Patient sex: M
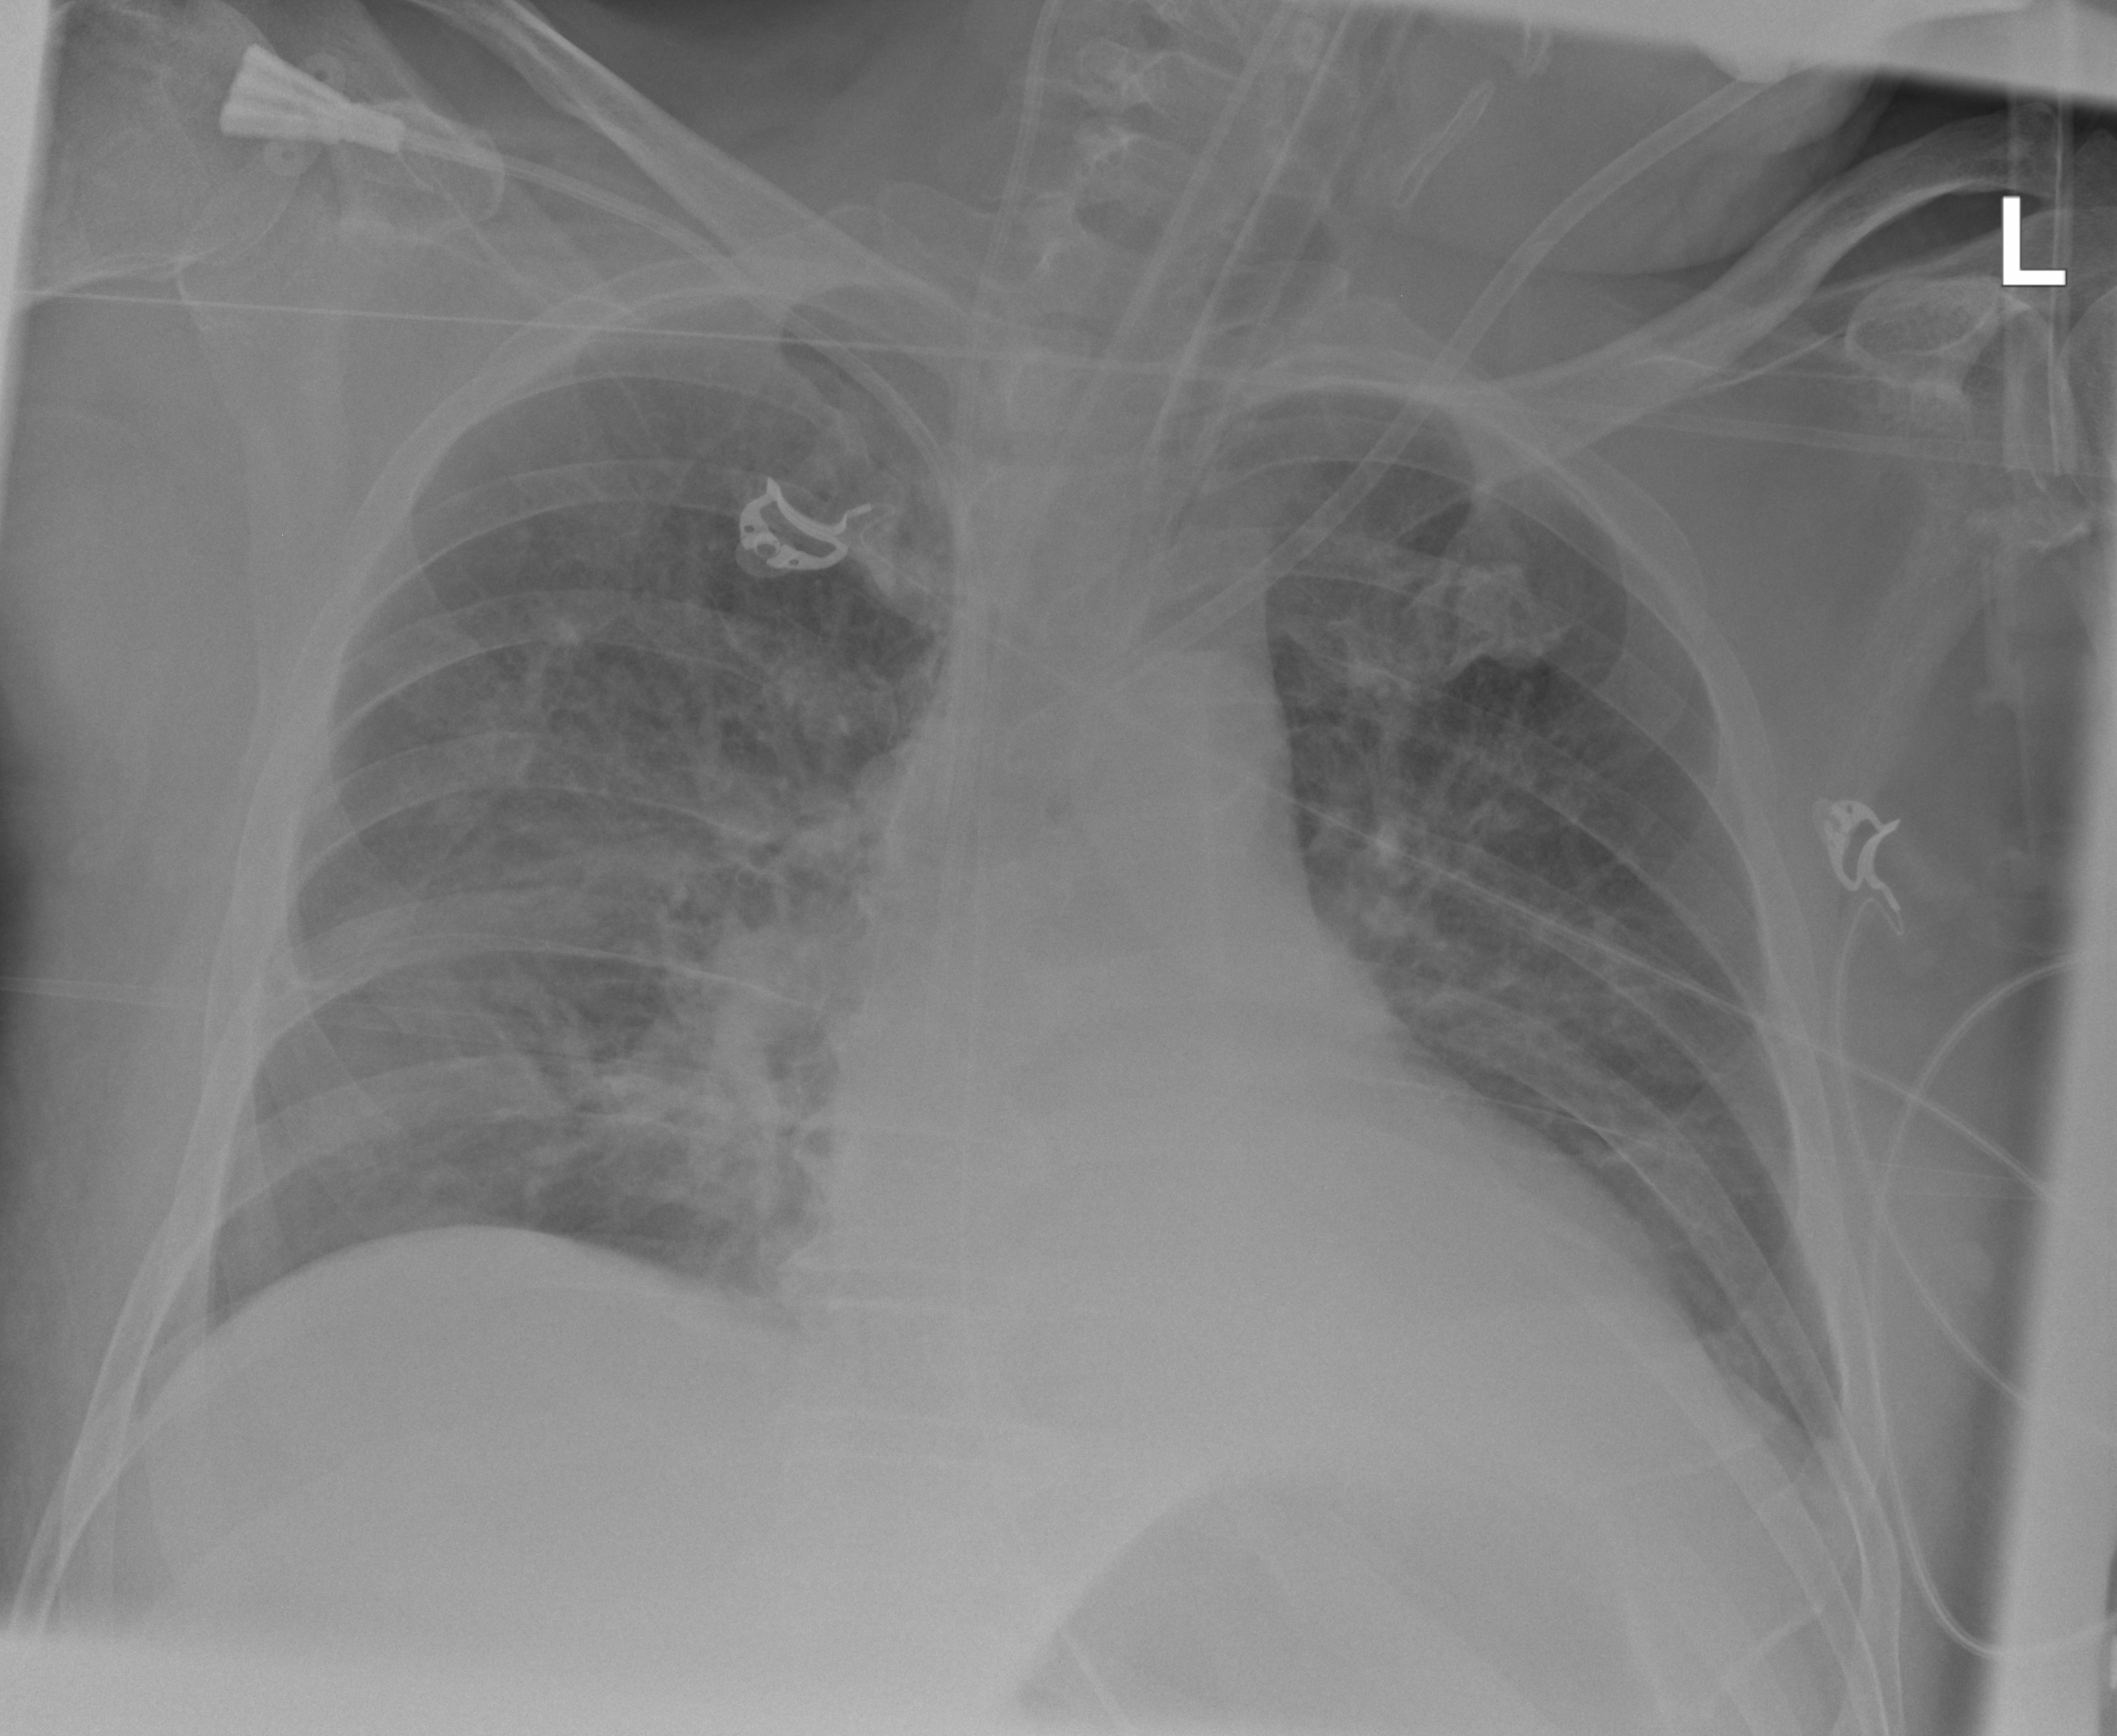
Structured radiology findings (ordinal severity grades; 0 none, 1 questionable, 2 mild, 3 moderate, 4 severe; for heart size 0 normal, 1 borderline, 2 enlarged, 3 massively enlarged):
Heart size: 0
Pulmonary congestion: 2
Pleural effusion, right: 0
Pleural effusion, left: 2
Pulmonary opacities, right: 2
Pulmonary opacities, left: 1
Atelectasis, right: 2
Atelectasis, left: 2